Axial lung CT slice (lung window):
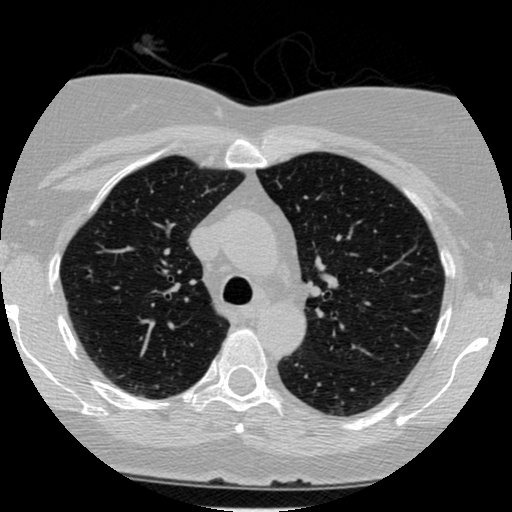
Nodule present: no